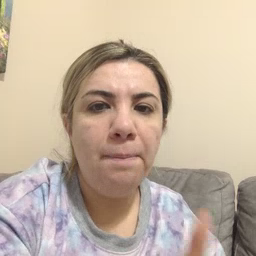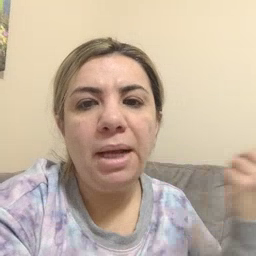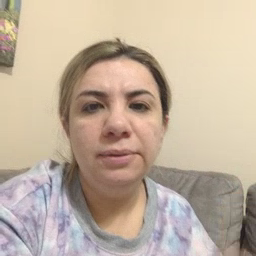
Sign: better